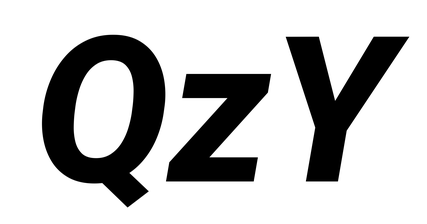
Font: Roboto-Italic_ExtraBold_Italic